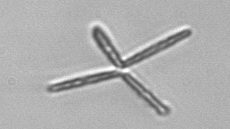
Label: Thalassionema